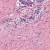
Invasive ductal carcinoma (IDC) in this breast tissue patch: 0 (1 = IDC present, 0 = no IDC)